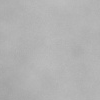
Atmospheric dust classification: dusty